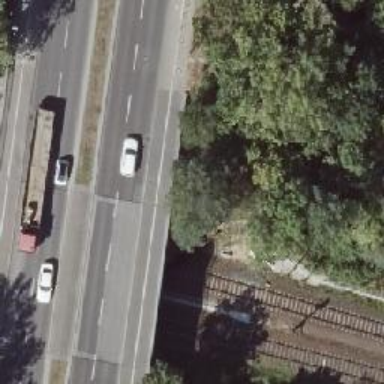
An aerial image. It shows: Path on bridge with asphalt surface. The path includes cycleway with asphalt surface and footway with asphalt surface.